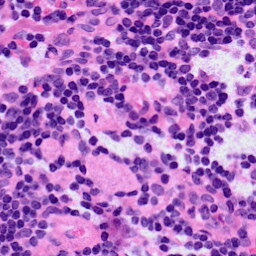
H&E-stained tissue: LymphNode